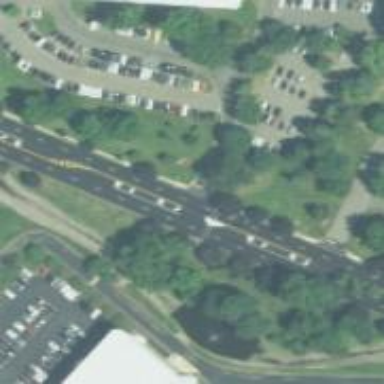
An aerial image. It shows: Marked road crossing.